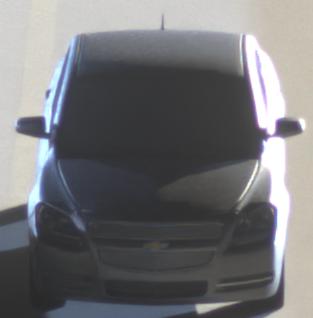
Make: Chevrolet
Model: Malibu 2.4
Detailed model: Malibu
Model produced from: 2012/07
Model produced until: 2014/08
Doors: 4
Color: gray
Road condition: dry road
Daytime: night
Contrast: high contrast